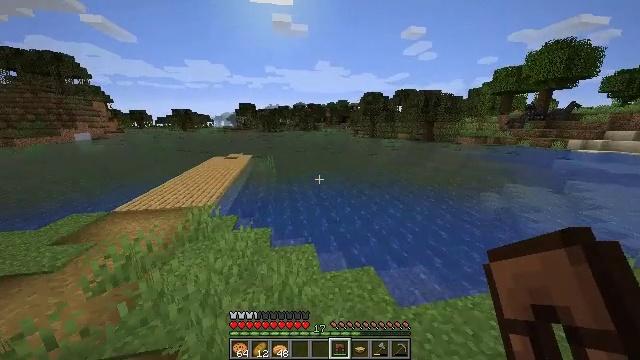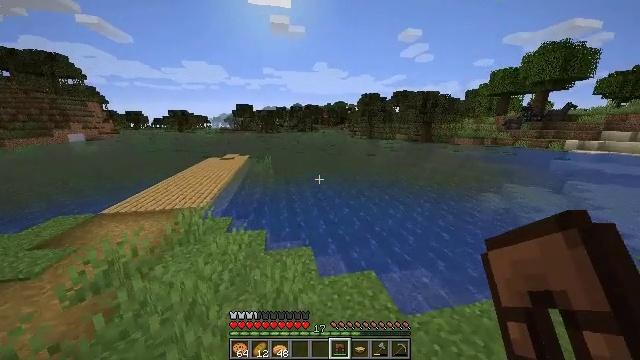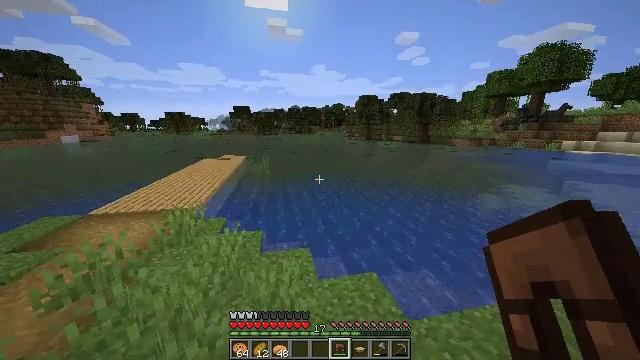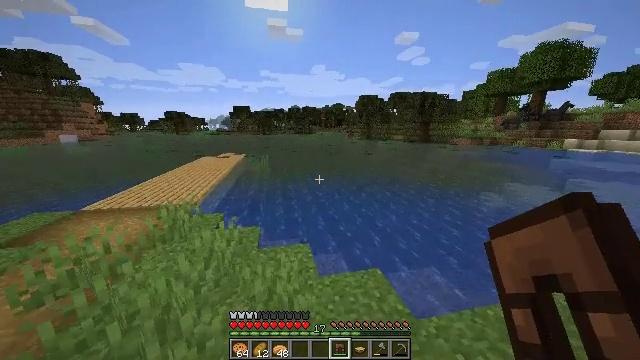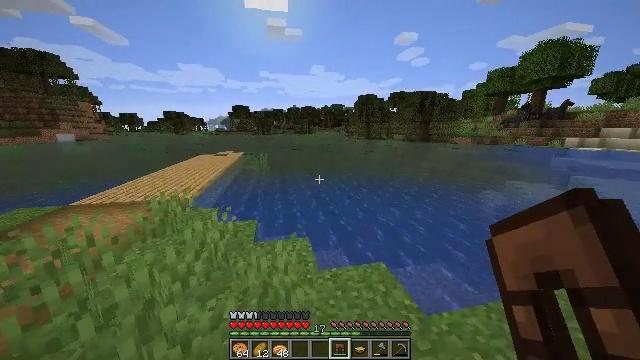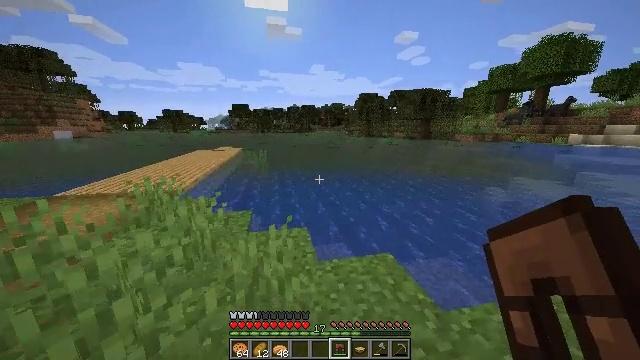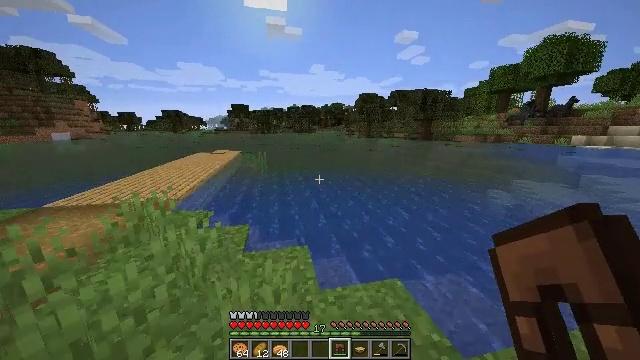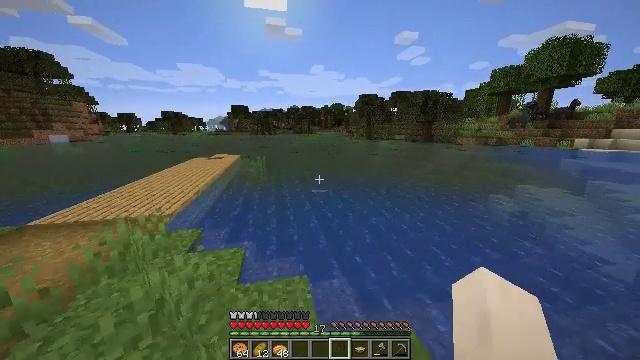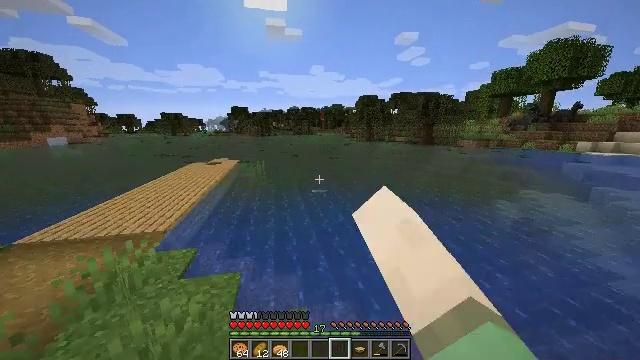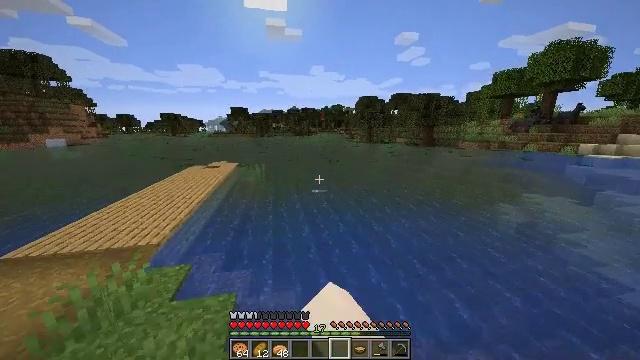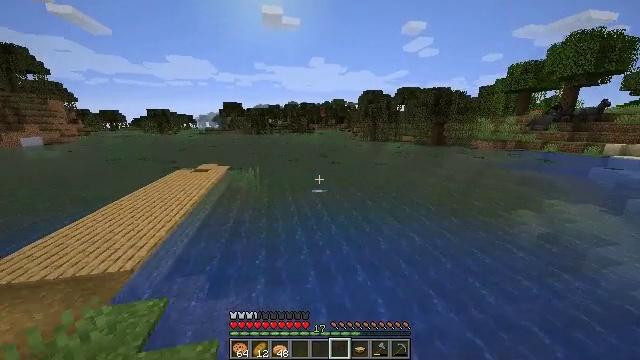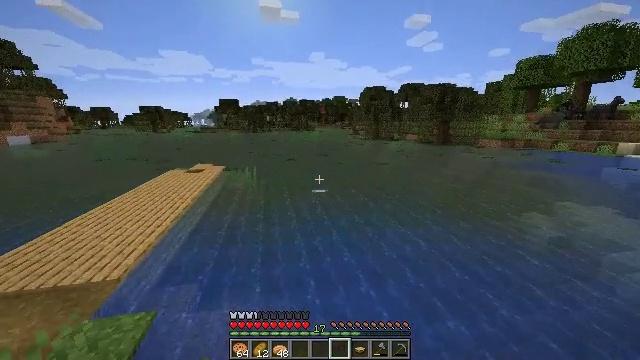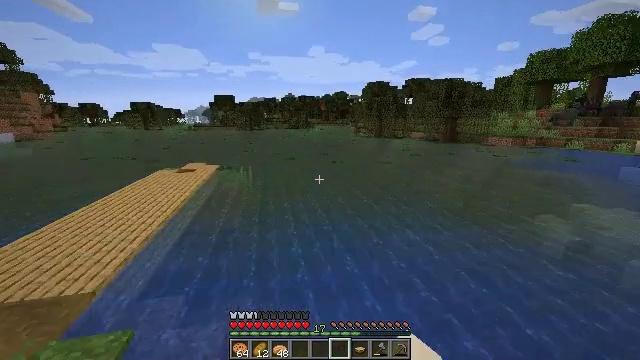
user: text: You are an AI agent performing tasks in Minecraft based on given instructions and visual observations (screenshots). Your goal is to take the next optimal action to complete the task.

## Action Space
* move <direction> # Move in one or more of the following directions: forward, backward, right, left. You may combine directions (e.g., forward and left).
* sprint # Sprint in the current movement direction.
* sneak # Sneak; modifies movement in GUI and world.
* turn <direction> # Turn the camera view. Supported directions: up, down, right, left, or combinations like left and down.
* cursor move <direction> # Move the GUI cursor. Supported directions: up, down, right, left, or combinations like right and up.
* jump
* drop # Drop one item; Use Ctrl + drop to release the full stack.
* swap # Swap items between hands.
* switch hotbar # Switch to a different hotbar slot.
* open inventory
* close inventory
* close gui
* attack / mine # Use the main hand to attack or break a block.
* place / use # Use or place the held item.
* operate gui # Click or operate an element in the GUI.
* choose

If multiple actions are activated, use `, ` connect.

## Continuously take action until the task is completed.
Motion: motion action
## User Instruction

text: Remove leather leggings from the inventory.
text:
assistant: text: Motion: move forward, sprint
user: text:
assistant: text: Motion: move forward, sprint
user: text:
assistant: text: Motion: move forward, sprint
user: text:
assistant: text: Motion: move forward
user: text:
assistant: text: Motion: move forward, jump
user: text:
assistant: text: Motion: move forward, jump
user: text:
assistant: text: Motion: move forward, jump, drop
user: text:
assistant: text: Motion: move forward, jump, drop
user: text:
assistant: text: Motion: drop
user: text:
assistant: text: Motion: drop
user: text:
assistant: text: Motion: no_op
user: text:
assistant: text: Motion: no_op
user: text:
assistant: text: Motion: no_op